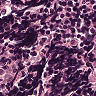
Metastatic tissue present: no